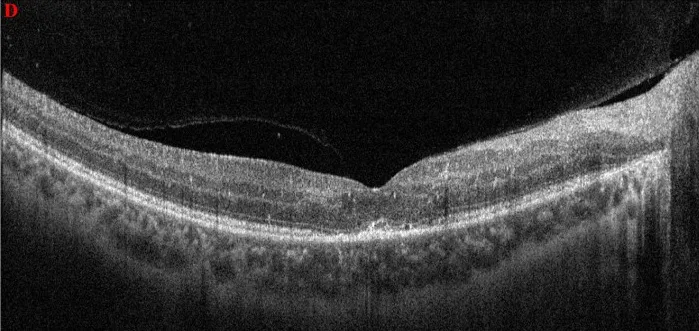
(D) Optical coherence tomography of the right eye 1 month after treatment showing disappearance of subretinal exudation and much less vitreous cells.
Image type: ophthalmic_imaging (oct)